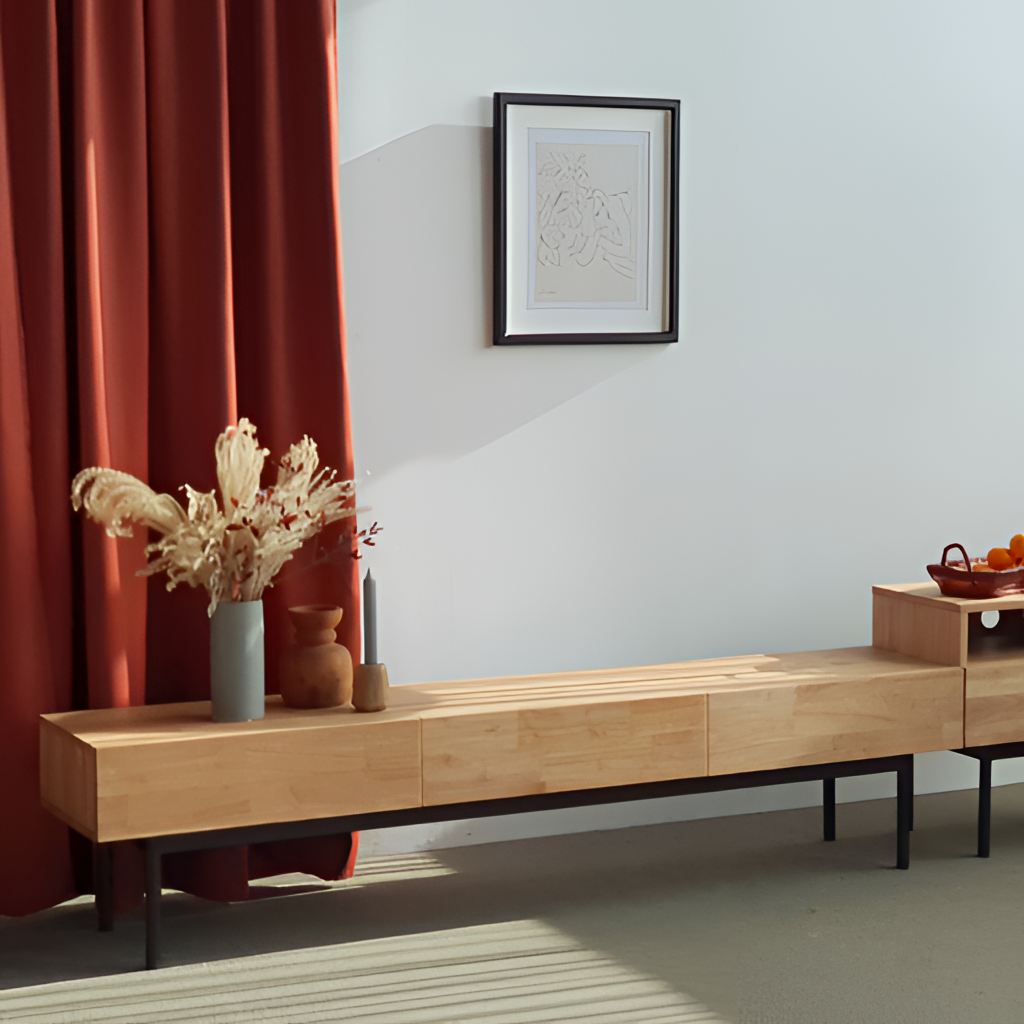
living room, wood console table, gray carpet flooring, with solid pattern, minimalist, paint wallpaper, with solid pattern